Question: when i try to get value after update the two or more row columns and try to get in servlet ,i m getting only one value in servlet and i have to send two or more row or we can say a updated list of project to another servlet what i m trying to do i have write her plz help me out i m new at servlet and jsp
'''
<%@ page language="java" contentType="text/html; charset=ISO-8859-1"
pageEncoding="ISO-8859-1"%>
<%@ page import="com.nousinfo.tutorial.employee.service.model.bo.EmployeeProjectBO"%>
<%@ taglib uri="http://java.sun.com/jsp/jstl/core" prefix="c"%>
<%@ taglib uri="http://java.sun.com/jsp/jstl/fmt" prefix="fmt"%>
<%@page import="com.nousinfo.tutorial.employee.service.model.bo.EmployeeBO"%>
<!DOCTYPE html PUBLIC "-//W3C//DTD HTML 4.01 Transitional//EN" "http://www.w3.org/TR/html4/loose.dtd">
<html>
<head>
<meta http-equiv="Content-Type" content="text/html; charset=ISO-8859-1">
<title>Update Project</title>
<link rel="stylesheet" href="css/style.css" type="text/css"></link>
</head>
<body >
<form action="ProjectUpdateServlet">
<table border="1" width="500" id="tbl">
<tr>
<td width="234"><b>click</b></td>
<td width="119"><b>Employee Number</b></td>
<td width="234"><b>Project Code</b></td>
<td width="234"><b>Start Date</b></td>
<td width="234"><b>End Date</b></td>
<td width="234"><b>Role</b></td>
</tr>
<c:forEach var="employeeProjectBO" items="${sessionScope.projectList}">
<tr>
<td><input type="checkbox" value='${employeeProjectBO.projectCode}' name="projectCode"></td>
<td><input type="text" value='${employeeProjectBO.employeeNumber}' name="employeeNumber" readonly="readonly"/></td>
<td><input type="text" value='${employeeProjectBO.projectCode}' name="projectCode" readonly="readonly"/></td>
<td><input type="text" value='${employeeProjectBO.startDate}'name="startDate"/></td>
<td><input type="text" value='${employeeProjectBO.endDate}' name="endDate"/></td>
<td><input type="text" value='${employeeProjectBO.role}' name="role"/></td>
<td><input type="hidden" name="updateStatusProject" value="M" /></td>
</tr>
</c:forEach>
</table>
<p>&nbsp;</p>
<br />
<table width="200" border="0" align="center">
<tr>
<td><center>
<input type="submit" name="submit" value="update" onclick="self.close()">
</center></td>
<td><center>
<input type="button" name="cancle" value="cancle"
onclick="self.close()"/>
</center></td>
</tr>
</table>
<hr size="1" width="786">
<p>&nbsp;</p>
</form>
</body>
</html>
'''
and this is my servlet
'''
package com.nousinfo.tutorial;
import java.io.IOException;
import java.text.ParseException;
import java.text.SimpleDateFormat;
import java.util.Date;
import javax.servlet.RequestDispatcher;
import javax.servlet.ServletException;
import javax.servlet.http.HttpServlet;
import javax.servlet.http.HttpServletRequest;
import javax.servlet.http.HttpServletResponse;
import com.nousinfo.tutorial.employee.service.model.bo.EmployeeProjectBO;
/**
* Servlet implementation class ProjectUpdateServlet
*/
public class ProjectUpdateServlet extends HttpServlet {
private static final long serialVersionUID = 1L;
/**
* @see HttpServlet#HttpServlet()
*/
public ProjectUpdateServlet() {
super();
// TODO Auto-generated constructor stub
}
protected void service(HttpServletRequest request,
HttpServletResponse response) throws ServletException, IOException {
String[] projectCode= request.getParameterValues("checkedProject");
for(int i=0; i<projectCode.length; i++) {
System.out.println(projectCode[i]);}
System.out.println(request.getSession().getAttribute("projectList"));
if (request.getParameter("submit") != null) {
request.getSession().setAttribute("employeeProjectBO",
setEmployeeProject(request));
}
}
public EmployeeProjectBO setEmployeeProject(HttpServletRequest request) {
EmployeeProjectBO employeeProjectBO = new EmployeeProjectBO();
String[] projectCode= request.getParameterValues("checkedProject");
for(int i=0; i<projectCode.length; i++) {
employeeProjectBO.setUpdateStatus(request.getParameter("updateStatusProject").charAt(0));
employeeProjectBO.setEmployeeNumber(Long.parseLong(request
.getParameter("employeeNumber")));
employeeProjectBO.setProjectCode(request.getParameter("projectCode"));
employeeProjectBO.setStartDate(new java.sql.Date(getDate(
request.getParameter("startDate")).getTime()));
employeeProjectBO.setEndDate(new java.sql.Date(getDate(
request.getParameter("endDate")).getTime()));
employeeProjectBO.setRole(request.getParameter("role"));
System.out.println(request.getParameter("role"));}
return employeeProjectBO;
}
private static Date getDate(String source) {
SimpleDateFormat format = new SimpleDateFormat("yyyy-MM-dd");
try {
return format.parse(source);
} catch (ParseException e) {
// TODO Auto-generated catch block
e.printStackTrace();
return new Date();
}
}
}
'''

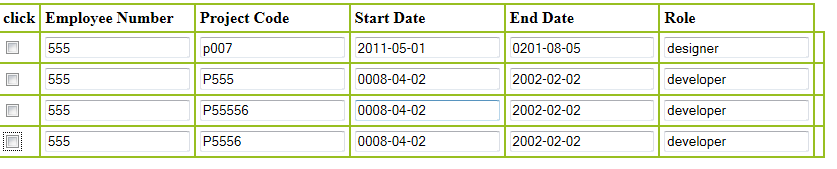
Answer: 1)
You should create different names to checkboxes
name="projectCode" add for example employeeProjectBO.projectCode to this input name
2) in servlet
'''
for(int i=0; i<projectCode.length; i++) {
request.getParameterValues("checkedProject"+projectCode.getProjectCode);
...
}
'''